Field crop: maize
Growth stage: 2
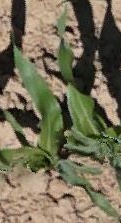
Species: maize